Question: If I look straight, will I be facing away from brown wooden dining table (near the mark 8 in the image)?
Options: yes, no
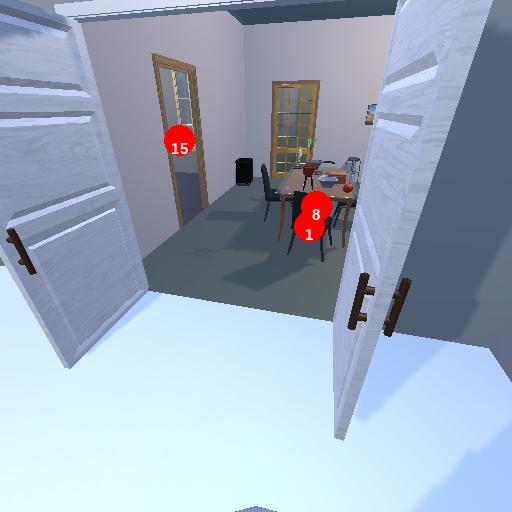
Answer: yes